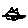
Label: cat